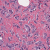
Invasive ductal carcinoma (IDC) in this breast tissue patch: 1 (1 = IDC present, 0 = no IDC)